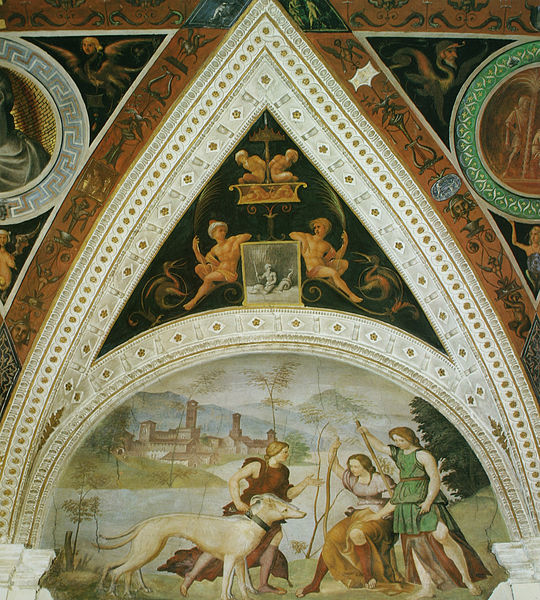
Titel: Sala della Scalcheria, Lünette mit Jagdszene
Künstler: Lorenzo Leonbruno
Standort: Mantua
Institution: Palazzo Ducale
Schlagwörter: berg, blau, felsen, gemälde, kopf, mann, nackt, wasser, dreieck, fluss, frauen, grün, landschaft, menschen, see, stadt, ufer, ausschnitt, blumen, braun, bunt, frau, holz, kleid, männer, schwarz, szene, weiss, zeichen, zeichnung, gebäude, haus, hund, hunde, rot, schloss, tier, tiere, malerei, muster, ornament, wand, architektur, falten, rahmen, bild, gewässer, kirche, gewand, gold, decke, kind, klassizismus, renaissance, wald, kinder, kreis, rund, stock, tondo, turm, engel, ranken, leiste, bogen, italien, halsband, stab, berge, dorf, rand, figuren, dekoration, bordüre, ornamente, wandgemälde, wandmalerei, stuck, palmwedel, faltenwurf, foto, fotografie, photographie, bögen, nische, gewölbe, antike, burg, türme, dom, festung, nack, rippen, stich, stöcke, peitsche, jagd, zwickel, altar, photo, fries, palmzweig, palmzweige, weß, medallion, jagdhunde, deckengemälde, fresko, laute, harfe, bänder, putten, wandbild, hirten, putti, dreieckig, diana, jägerin, harfen, groteske, jagdszene, peitschen, lünette, tondi, neugotik, böume, windhunde, sptizbogen, fiuguren, #hund, wasser#, ir